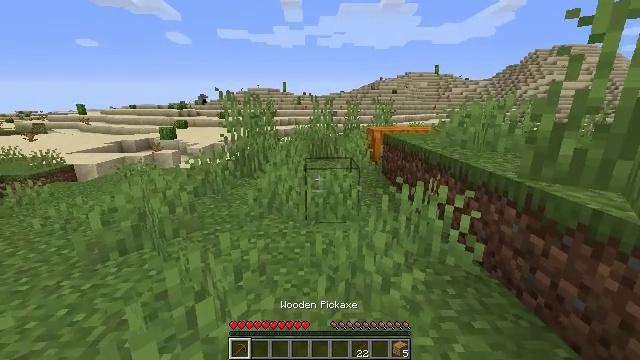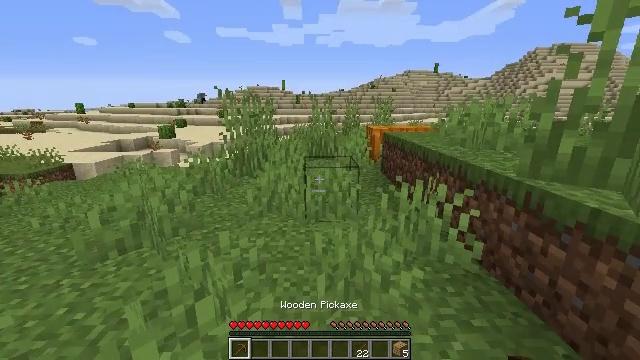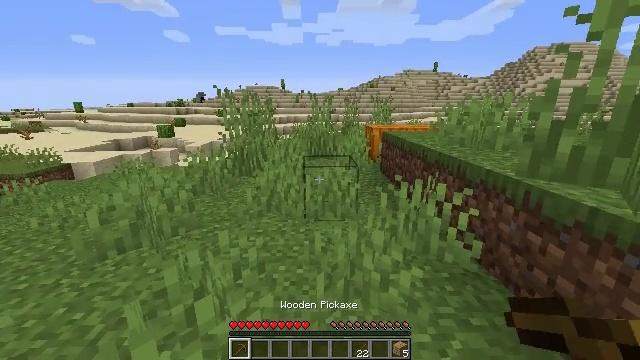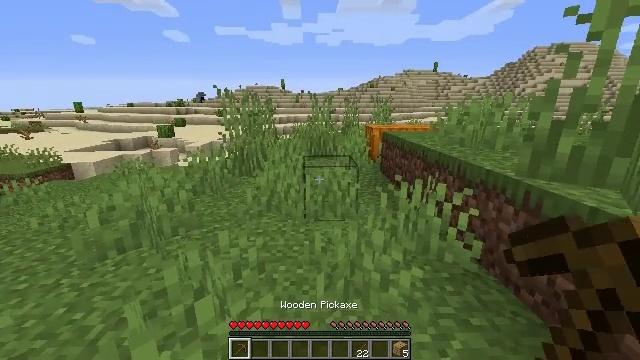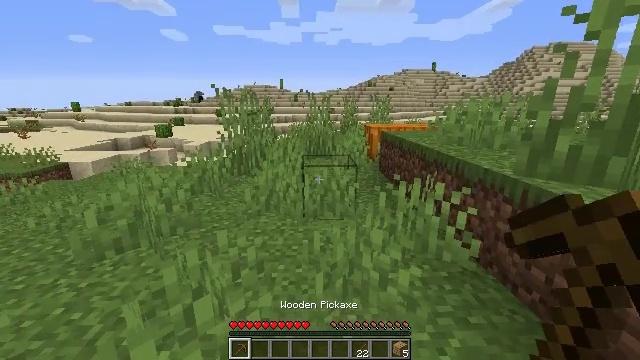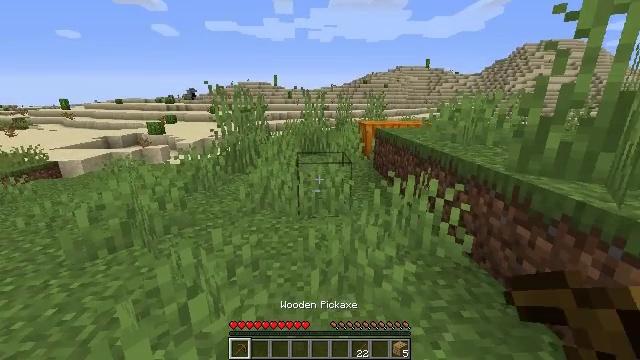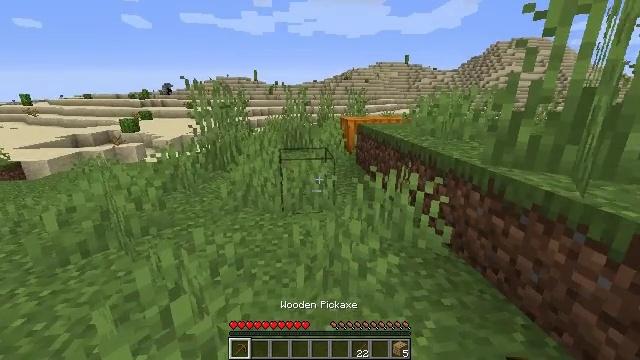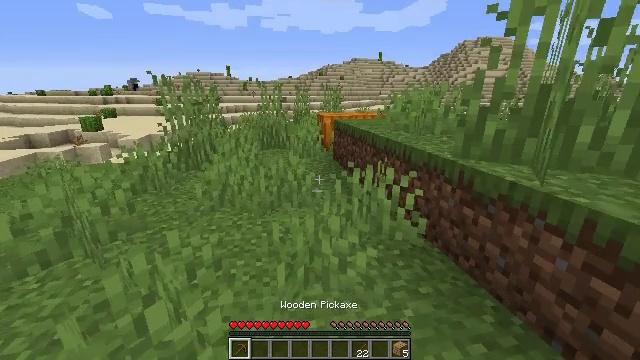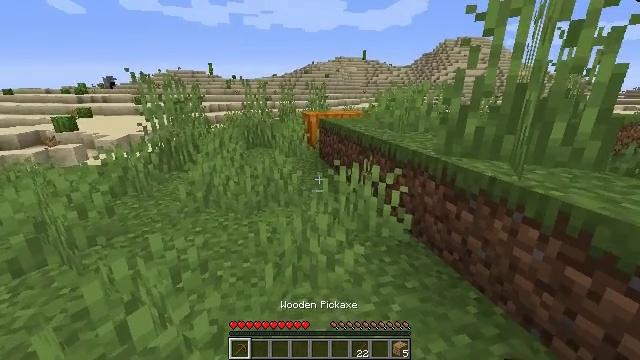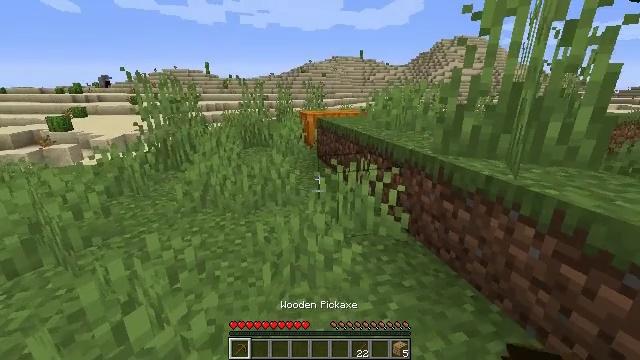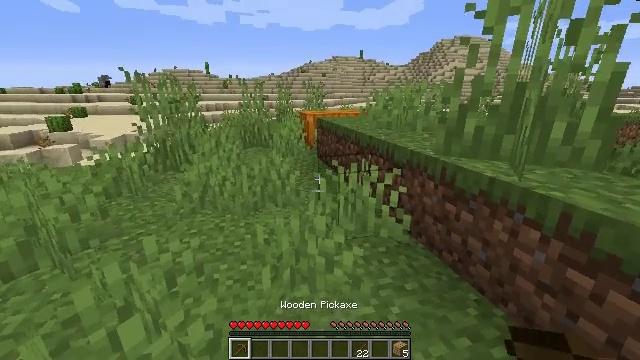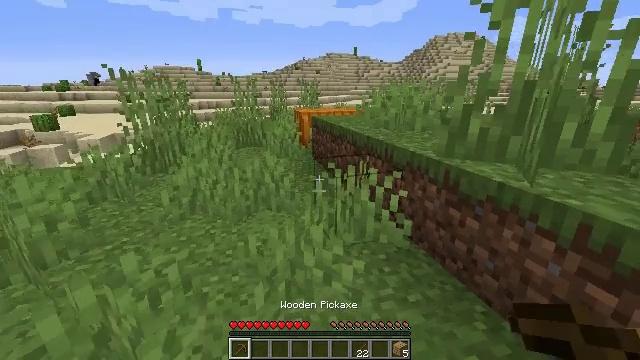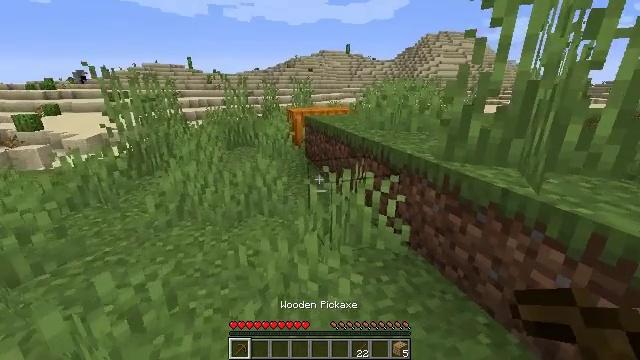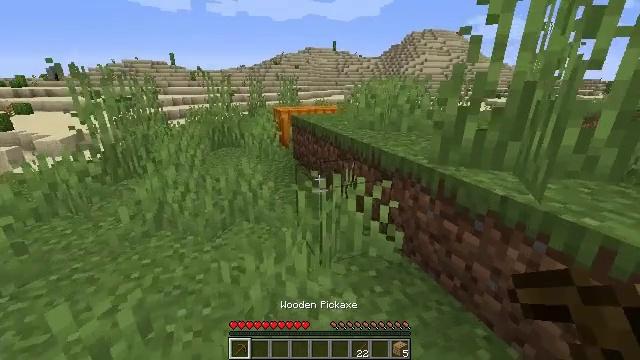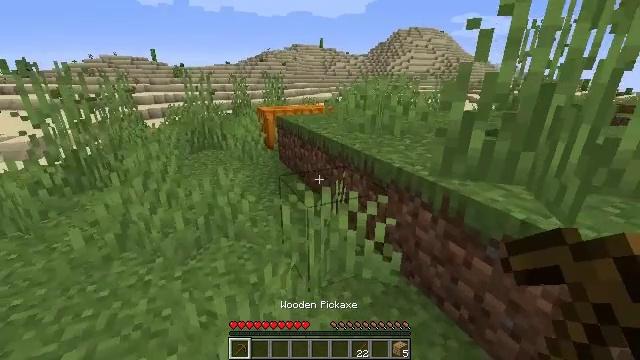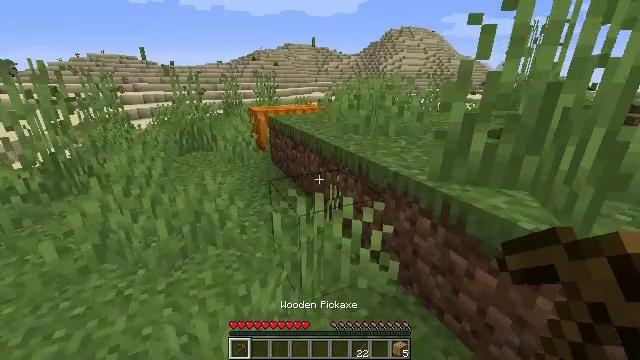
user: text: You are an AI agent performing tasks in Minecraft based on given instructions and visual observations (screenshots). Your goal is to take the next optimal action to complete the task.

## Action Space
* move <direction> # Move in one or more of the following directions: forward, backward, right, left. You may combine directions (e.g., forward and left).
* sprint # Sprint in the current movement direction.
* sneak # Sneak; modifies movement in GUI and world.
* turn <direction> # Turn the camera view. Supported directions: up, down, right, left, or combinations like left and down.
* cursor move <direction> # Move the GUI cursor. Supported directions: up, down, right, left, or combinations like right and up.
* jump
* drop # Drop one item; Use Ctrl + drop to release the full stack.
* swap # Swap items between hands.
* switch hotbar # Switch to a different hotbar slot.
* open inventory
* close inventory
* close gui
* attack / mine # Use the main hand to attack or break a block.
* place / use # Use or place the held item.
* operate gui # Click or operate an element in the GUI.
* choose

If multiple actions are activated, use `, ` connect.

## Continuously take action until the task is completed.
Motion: motion action
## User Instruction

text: Gather a pumpkin block.
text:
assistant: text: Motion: no_op
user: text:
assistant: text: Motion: no_op
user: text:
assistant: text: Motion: no_op
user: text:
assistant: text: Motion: no_op
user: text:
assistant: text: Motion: turn right
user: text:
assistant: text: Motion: turn right
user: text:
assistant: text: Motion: turn right
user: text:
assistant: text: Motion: turn right
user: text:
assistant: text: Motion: no_op
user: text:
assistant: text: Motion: move forward
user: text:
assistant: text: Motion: move forward, turn right
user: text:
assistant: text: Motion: move forward, turn right
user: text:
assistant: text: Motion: move forward, turn right
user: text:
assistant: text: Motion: move forward, turn right
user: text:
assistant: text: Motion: move forward, turn right
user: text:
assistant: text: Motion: move forward, turn right
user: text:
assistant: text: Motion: move forward and move left
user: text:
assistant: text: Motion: move forward and move left
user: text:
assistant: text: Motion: move forward and move left
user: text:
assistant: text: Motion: move forward and move left
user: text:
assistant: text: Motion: move forward and move left
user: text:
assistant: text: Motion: move forward and move left
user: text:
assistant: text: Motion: move forward and move left
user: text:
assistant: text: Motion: move forward and move left
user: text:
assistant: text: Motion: move forward and move left
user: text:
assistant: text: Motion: move forward and move left
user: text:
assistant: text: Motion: move forward and move left
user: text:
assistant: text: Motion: move forward and move left
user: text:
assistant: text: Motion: move forward and move left
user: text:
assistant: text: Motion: move forward and move left